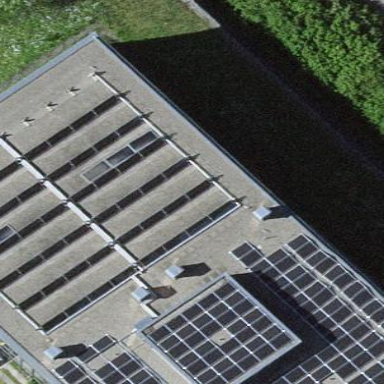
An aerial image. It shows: School building.